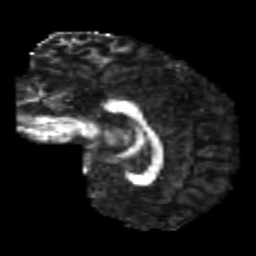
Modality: FA
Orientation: sagittal
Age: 20
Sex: female
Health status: healthy
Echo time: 0.074 s